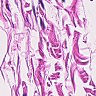
Metastatic tissue present: no